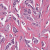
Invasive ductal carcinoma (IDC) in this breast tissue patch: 1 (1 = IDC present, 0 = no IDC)